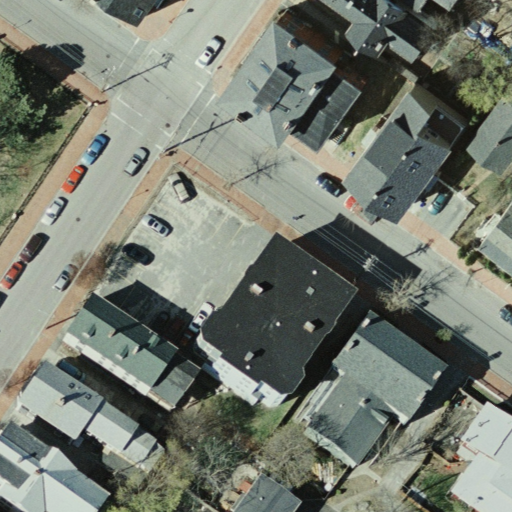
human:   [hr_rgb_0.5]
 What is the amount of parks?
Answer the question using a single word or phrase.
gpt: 1

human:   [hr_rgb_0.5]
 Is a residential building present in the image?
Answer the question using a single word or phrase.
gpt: yes

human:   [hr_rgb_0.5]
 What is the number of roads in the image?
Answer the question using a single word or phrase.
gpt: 4

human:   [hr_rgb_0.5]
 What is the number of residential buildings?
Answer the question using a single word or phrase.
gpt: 13

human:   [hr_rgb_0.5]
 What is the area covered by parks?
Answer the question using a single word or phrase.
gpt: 268m2

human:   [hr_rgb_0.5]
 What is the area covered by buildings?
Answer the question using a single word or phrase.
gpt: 2959m2

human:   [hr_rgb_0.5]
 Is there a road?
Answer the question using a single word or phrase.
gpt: yes

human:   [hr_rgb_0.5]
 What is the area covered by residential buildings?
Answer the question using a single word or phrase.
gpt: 2959m2

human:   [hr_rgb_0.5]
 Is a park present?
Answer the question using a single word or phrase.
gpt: yes

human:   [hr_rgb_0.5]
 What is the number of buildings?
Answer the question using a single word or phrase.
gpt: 13

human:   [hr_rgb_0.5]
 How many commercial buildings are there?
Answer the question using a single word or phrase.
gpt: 0

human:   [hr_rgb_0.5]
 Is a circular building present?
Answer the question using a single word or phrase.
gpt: no

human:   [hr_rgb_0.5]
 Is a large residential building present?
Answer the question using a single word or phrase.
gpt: yes

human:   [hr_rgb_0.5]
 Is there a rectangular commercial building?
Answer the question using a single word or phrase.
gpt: no

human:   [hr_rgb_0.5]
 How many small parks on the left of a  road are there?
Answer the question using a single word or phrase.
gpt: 0

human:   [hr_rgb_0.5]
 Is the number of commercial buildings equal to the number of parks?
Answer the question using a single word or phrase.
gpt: no

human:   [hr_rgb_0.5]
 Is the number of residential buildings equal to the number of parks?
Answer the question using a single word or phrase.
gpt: no

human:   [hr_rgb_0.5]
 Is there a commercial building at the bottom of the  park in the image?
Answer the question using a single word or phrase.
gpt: no

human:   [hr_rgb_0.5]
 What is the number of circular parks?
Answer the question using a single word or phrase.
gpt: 0

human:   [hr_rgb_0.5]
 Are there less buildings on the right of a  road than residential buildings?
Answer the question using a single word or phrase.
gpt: yes

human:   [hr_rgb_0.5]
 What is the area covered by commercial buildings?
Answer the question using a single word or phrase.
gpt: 0m2

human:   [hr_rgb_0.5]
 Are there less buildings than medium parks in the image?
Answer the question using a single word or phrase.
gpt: no

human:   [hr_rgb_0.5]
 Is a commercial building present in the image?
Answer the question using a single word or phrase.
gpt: no

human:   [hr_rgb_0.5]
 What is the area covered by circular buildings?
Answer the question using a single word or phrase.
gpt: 0m2

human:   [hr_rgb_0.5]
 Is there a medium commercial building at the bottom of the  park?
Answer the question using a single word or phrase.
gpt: no

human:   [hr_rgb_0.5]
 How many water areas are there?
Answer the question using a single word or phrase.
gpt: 0

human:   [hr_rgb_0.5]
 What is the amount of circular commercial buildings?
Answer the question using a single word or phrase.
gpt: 0

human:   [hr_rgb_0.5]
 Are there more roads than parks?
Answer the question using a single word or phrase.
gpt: yes

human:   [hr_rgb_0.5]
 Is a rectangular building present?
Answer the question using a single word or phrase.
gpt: yes

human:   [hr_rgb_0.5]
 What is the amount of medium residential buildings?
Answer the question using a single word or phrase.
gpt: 7

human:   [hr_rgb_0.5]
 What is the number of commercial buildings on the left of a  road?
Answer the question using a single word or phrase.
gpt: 0

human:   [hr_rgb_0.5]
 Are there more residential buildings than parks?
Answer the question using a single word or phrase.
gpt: yes

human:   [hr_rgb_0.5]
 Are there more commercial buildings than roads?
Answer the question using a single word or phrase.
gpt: no

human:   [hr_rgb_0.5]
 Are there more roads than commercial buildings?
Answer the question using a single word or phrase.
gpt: yes

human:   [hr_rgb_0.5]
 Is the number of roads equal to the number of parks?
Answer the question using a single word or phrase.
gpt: no

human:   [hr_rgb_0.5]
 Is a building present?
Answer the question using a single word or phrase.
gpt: yes

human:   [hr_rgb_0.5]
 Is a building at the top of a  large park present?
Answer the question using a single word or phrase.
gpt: no

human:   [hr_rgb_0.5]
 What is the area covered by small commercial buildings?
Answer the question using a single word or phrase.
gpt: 0m2

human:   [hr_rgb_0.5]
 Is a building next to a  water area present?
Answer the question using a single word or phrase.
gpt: no

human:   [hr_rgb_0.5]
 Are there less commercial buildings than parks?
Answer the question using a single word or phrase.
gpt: yes

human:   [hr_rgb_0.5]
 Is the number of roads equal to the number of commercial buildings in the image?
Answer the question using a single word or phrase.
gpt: no

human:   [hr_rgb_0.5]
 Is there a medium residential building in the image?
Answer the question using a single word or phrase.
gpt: yes

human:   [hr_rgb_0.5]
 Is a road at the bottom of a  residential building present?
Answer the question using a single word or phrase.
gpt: yes

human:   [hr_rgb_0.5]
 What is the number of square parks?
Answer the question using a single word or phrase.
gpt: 0

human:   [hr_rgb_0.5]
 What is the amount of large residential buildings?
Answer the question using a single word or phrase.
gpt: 1

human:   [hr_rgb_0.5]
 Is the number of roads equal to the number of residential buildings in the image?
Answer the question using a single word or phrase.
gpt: no

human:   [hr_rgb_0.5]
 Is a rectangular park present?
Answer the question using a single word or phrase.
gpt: yes

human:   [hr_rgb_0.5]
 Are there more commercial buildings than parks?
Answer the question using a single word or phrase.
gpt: no

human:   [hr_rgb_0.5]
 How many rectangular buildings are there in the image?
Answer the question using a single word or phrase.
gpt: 7

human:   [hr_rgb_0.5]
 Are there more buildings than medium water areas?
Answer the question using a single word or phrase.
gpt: yes

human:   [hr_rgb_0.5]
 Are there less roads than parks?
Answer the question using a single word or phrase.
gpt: no

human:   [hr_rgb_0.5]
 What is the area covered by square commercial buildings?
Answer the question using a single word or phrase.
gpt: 0m2

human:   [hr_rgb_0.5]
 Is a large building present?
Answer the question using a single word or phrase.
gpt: yes

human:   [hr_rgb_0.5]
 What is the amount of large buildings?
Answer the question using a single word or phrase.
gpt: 1

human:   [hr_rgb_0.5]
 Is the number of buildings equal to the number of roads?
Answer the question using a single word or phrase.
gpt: no

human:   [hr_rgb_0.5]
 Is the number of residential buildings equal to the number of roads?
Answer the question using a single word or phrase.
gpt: no

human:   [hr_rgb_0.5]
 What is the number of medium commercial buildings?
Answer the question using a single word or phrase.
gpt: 0

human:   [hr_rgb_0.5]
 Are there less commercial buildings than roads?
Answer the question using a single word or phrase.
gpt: yes

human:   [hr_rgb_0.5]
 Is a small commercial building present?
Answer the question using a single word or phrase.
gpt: no

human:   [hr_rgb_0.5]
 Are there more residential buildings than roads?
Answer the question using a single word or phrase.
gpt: yes

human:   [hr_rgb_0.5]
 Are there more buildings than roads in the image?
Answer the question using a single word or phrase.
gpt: yes

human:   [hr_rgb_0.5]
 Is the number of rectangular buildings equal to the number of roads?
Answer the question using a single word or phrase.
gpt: no

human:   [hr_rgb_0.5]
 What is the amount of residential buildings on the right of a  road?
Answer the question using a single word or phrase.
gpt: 10

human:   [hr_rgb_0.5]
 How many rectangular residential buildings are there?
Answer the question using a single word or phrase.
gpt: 7